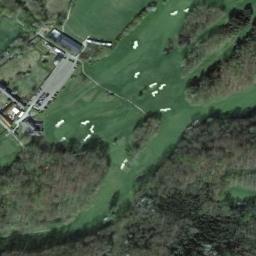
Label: golf_course